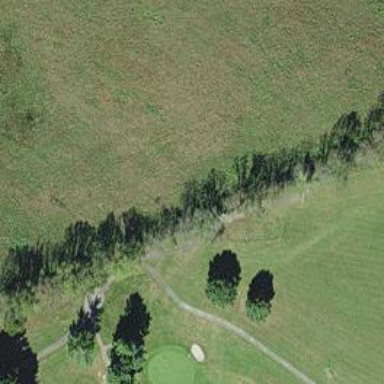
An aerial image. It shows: Path for both road and golf.